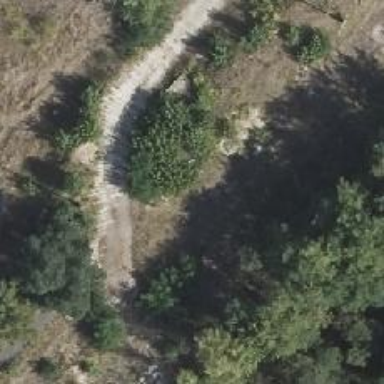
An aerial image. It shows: Abandoned historic railway siding with one track.